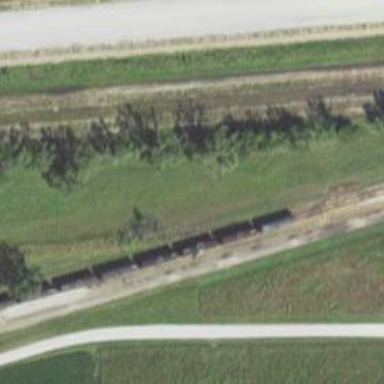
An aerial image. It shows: Abandoned railway.